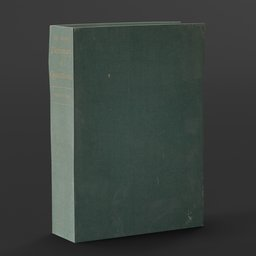
Label: tools